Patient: sex F, age 68
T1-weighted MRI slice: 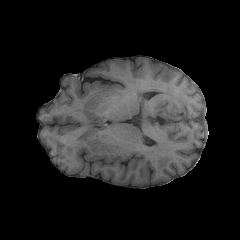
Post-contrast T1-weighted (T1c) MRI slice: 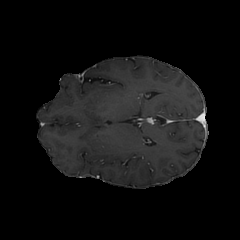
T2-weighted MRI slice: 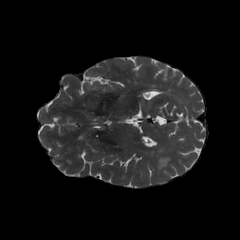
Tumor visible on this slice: yes
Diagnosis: Glioblastoma, IDH-wildtype
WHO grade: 4